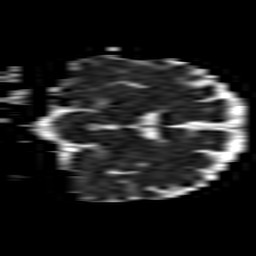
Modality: ADC
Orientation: coronal
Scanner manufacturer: philips
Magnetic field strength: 1.5 T
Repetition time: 3.406 s
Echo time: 0.06922 s